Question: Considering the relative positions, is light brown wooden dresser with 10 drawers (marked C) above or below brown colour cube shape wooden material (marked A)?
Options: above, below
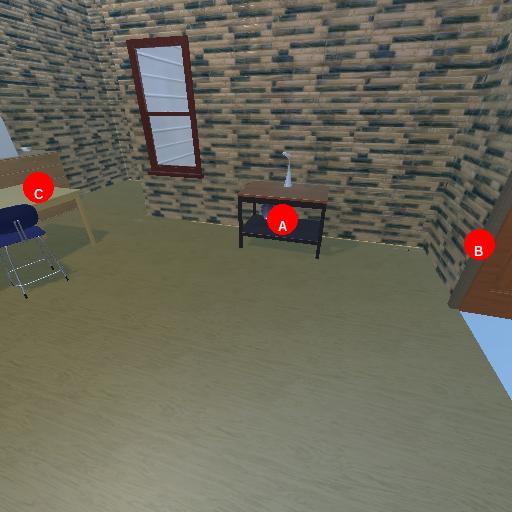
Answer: above